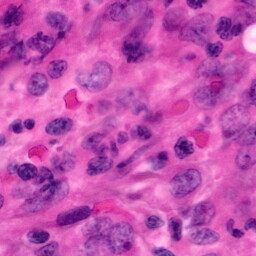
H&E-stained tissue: Pancreatic